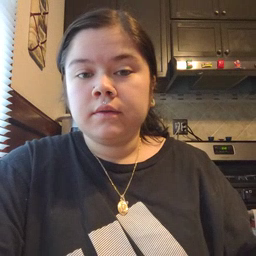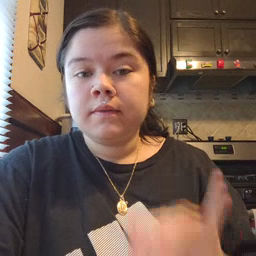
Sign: why